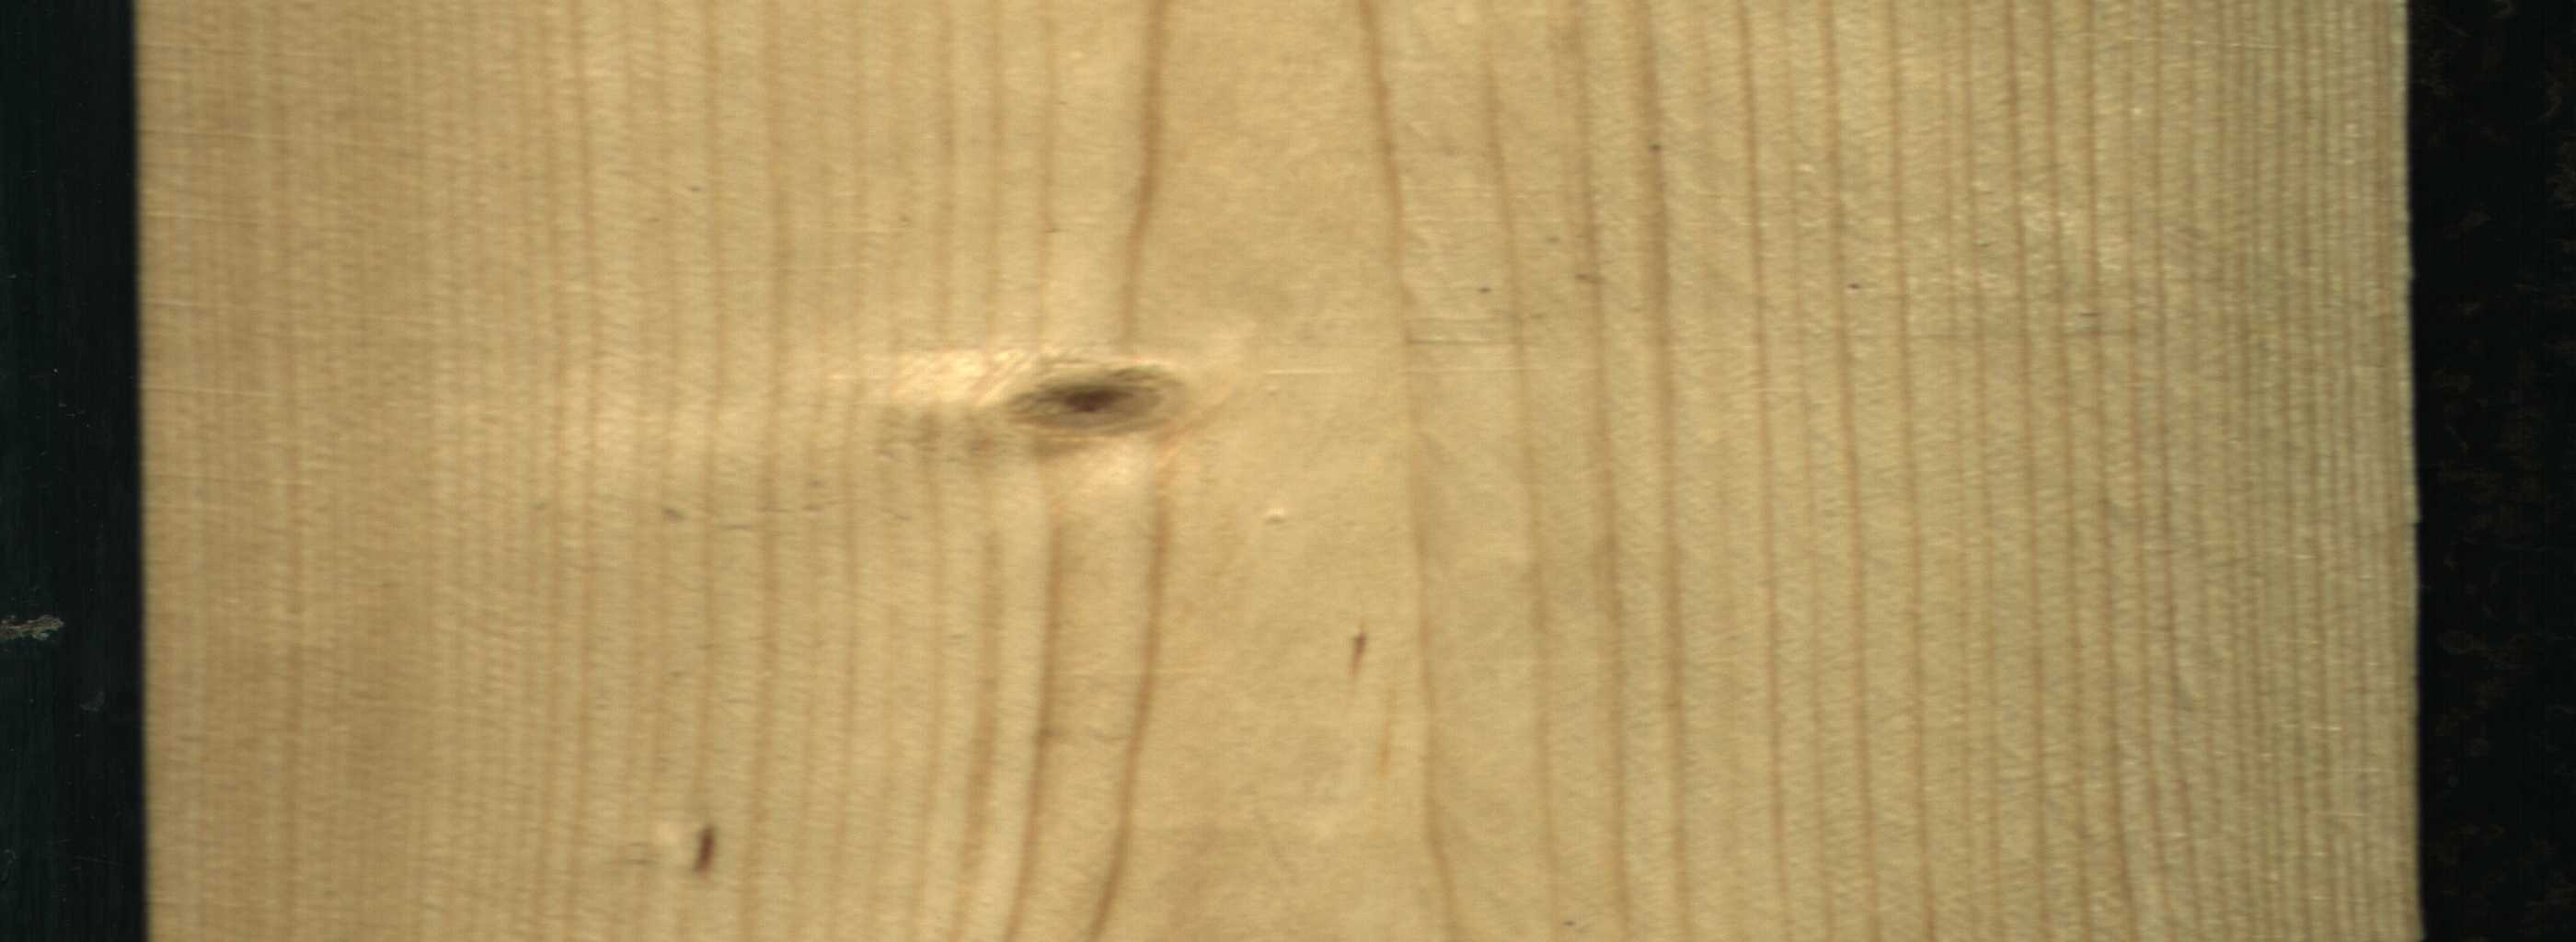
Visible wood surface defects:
Live_Knot